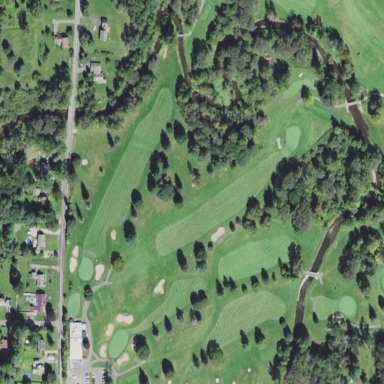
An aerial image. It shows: Water hazard on golf course. The hazard is natural water feature.